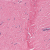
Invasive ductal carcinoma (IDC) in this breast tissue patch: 0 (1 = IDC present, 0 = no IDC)